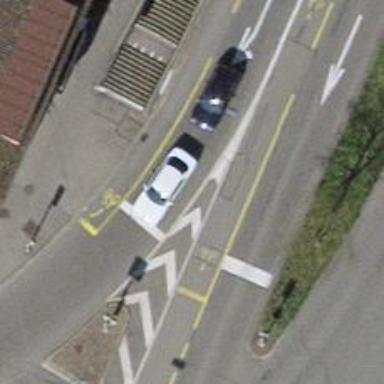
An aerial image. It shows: Road with traffic signals.